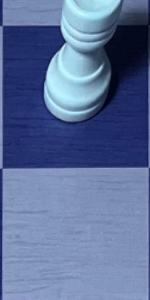
Label: Empty